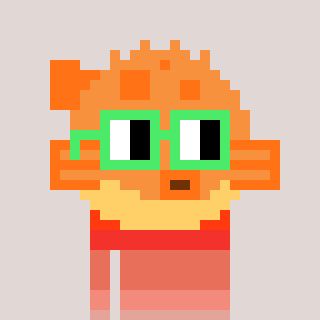
a pixel art character with square light green glasses, a pufferfish-shaped head and a purple-colored body on a warm background